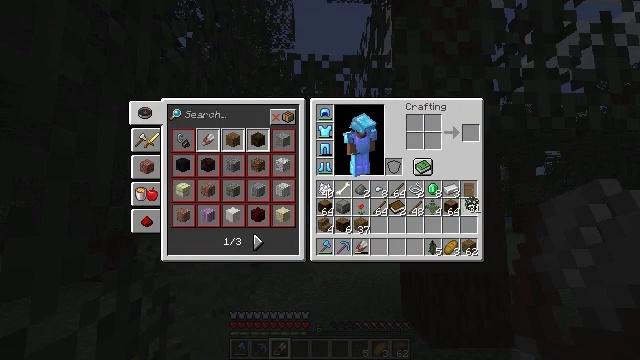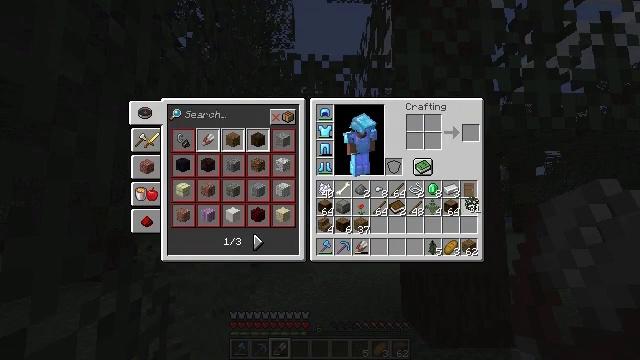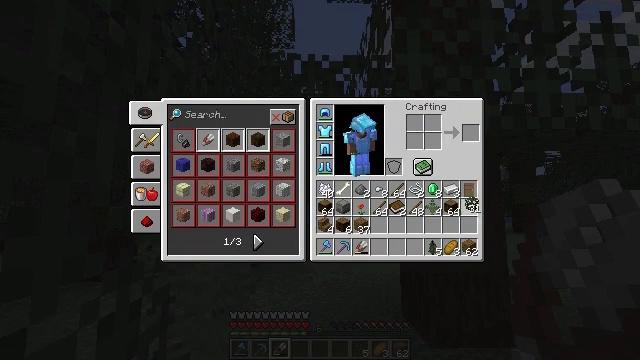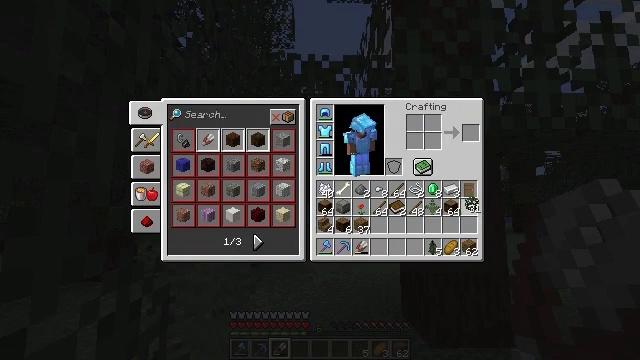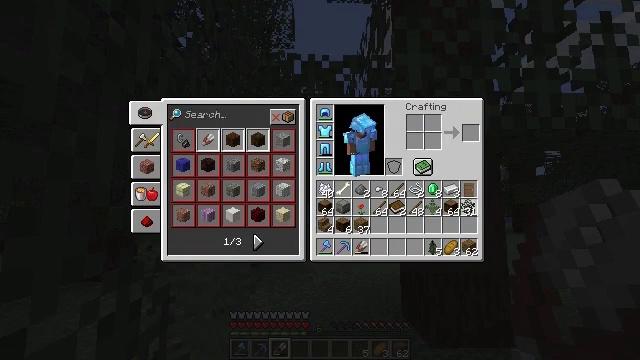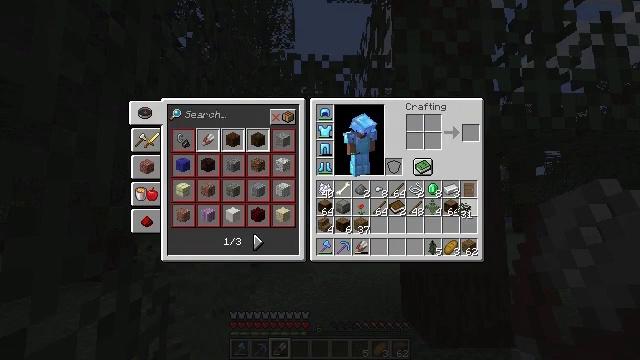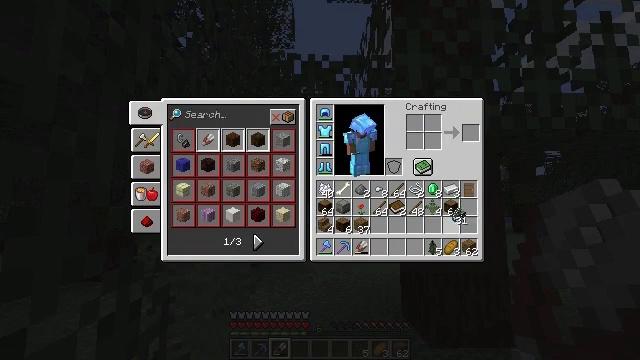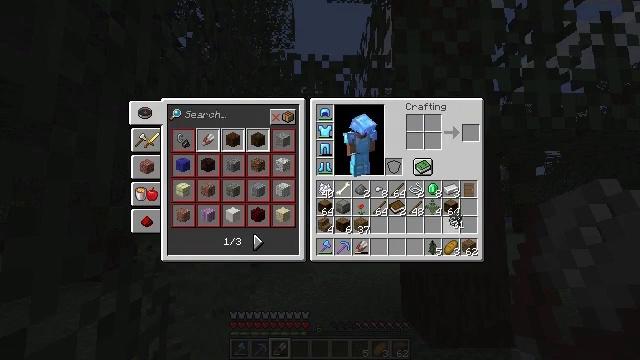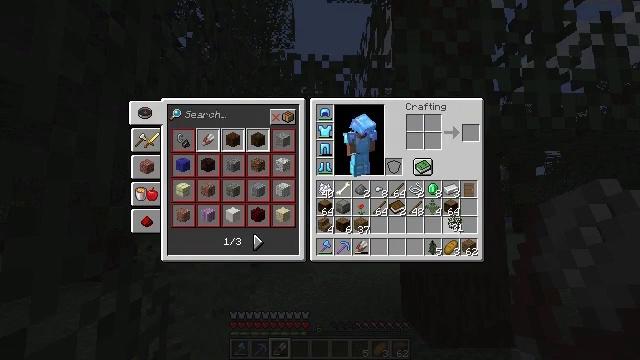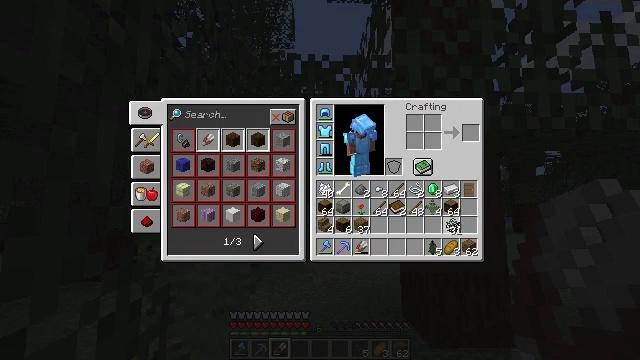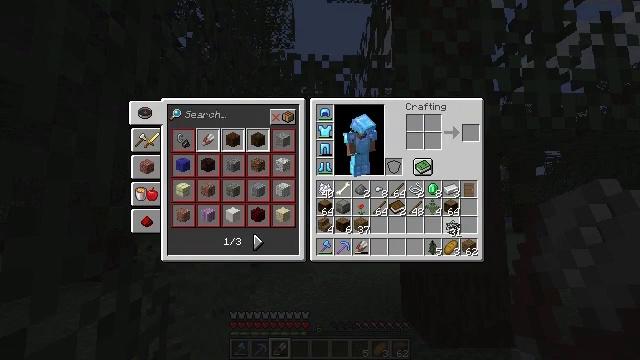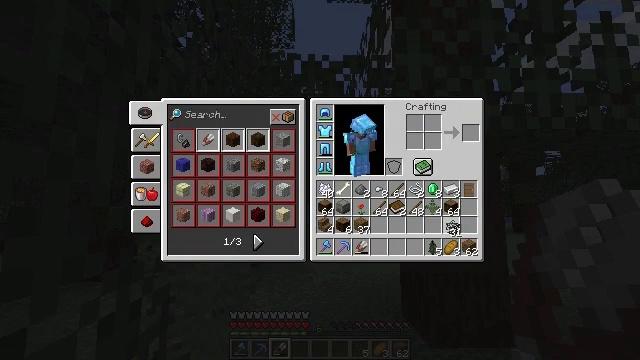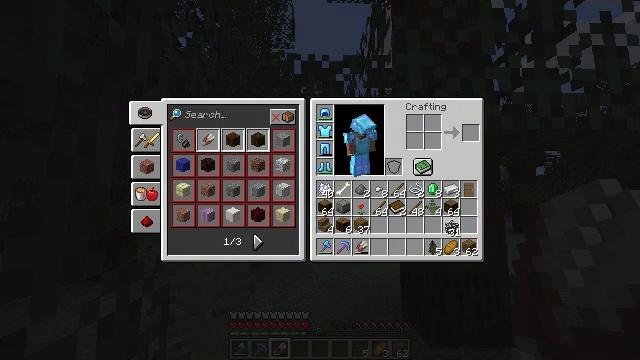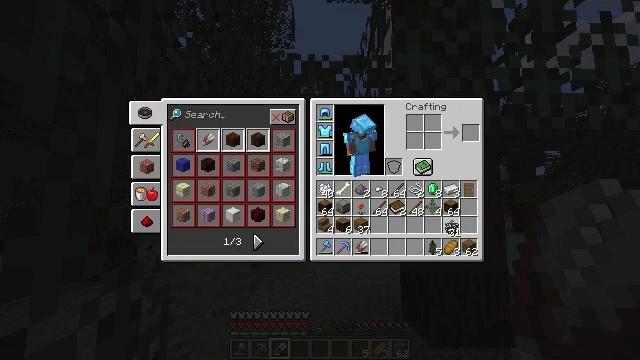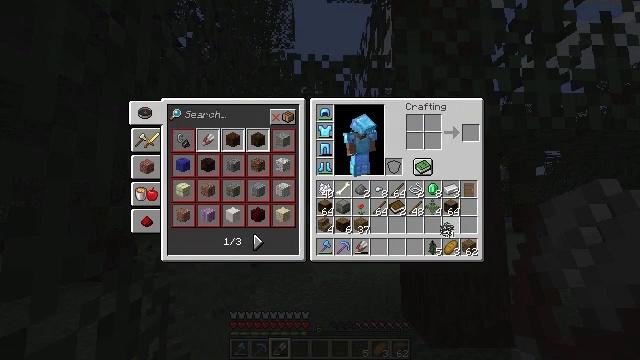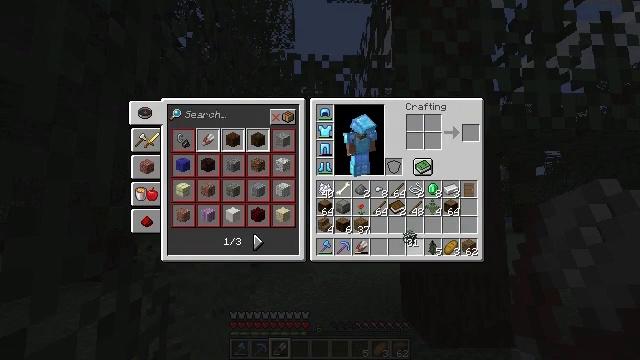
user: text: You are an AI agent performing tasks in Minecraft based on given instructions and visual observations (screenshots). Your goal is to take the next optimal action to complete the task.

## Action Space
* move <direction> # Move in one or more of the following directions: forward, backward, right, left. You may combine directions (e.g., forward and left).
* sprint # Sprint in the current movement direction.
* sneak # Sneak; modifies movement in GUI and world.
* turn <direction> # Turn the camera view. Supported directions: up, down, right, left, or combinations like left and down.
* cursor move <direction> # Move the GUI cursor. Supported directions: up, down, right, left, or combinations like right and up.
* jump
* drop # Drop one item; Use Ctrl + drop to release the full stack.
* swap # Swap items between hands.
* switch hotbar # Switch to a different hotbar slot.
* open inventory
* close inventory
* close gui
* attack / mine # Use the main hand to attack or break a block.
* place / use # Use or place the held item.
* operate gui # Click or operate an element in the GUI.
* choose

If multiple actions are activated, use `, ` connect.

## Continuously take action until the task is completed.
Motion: motion action
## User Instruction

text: Mine spruce leaves from the tree.
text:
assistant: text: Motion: no_op
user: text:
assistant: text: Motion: no_op
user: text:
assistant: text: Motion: no_op
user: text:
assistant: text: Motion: no_op
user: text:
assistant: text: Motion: no_op
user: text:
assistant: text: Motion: no_op
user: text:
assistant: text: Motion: no_op
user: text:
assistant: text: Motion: no_op
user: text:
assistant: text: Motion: no_op
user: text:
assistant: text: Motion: no_op
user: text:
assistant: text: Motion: no_op
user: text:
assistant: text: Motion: no_op
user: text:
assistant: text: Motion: no_op
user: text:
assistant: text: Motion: no_op
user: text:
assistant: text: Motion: cursor move left and down
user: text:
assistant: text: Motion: cursor move left
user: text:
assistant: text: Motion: no_op
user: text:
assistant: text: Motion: no_op
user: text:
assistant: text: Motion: no_op
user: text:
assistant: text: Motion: operate gui
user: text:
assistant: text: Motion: operate gui
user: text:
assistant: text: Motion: operate gui
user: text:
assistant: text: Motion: no_op
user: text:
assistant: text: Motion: no_op
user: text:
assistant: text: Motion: no_op
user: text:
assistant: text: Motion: no_op
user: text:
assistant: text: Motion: no_op
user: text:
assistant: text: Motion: no_op
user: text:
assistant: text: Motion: cursor move right and up
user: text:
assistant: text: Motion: cursor move right and up